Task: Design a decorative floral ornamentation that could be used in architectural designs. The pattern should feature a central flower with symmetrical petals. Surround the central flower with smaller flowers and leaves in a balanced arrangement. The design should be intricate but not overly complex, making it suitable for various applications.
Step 415:
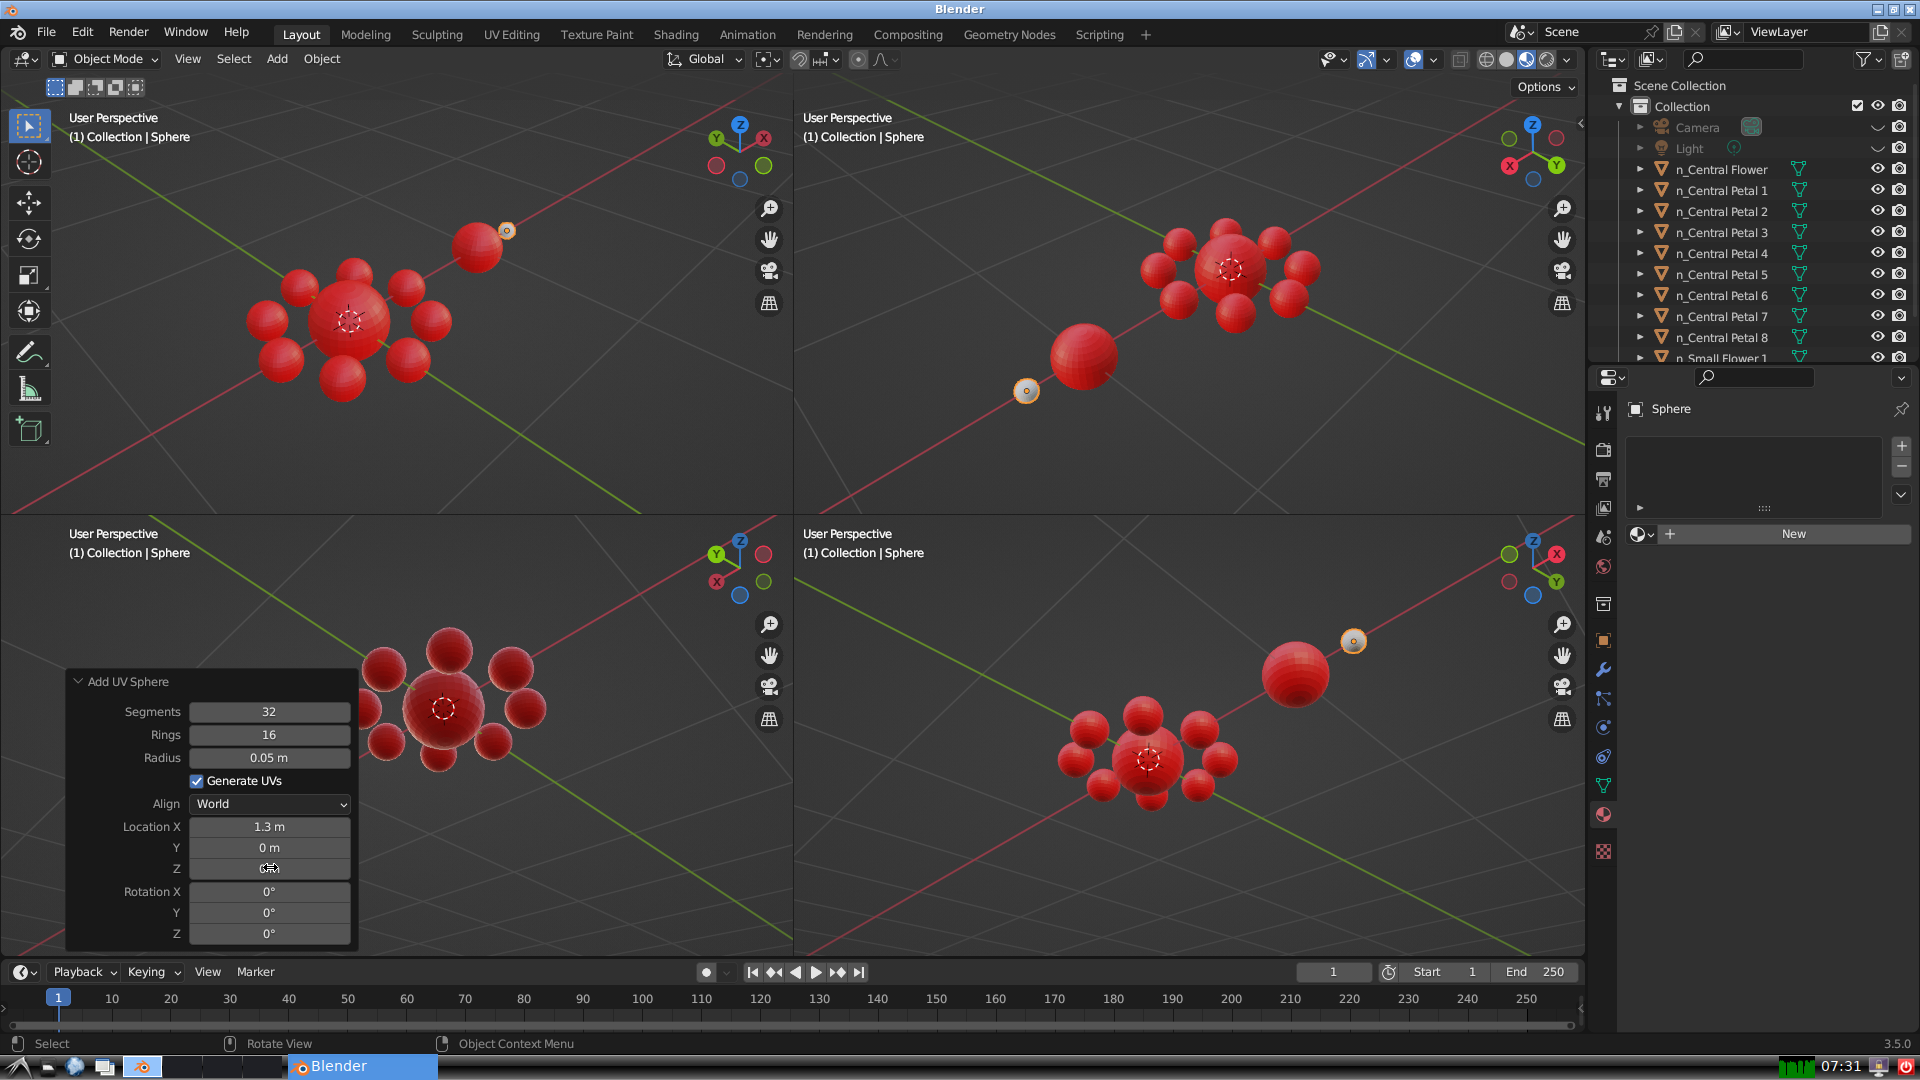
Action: {"mouse_move": [960, 540]}